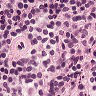
Metastatic tissue present: no